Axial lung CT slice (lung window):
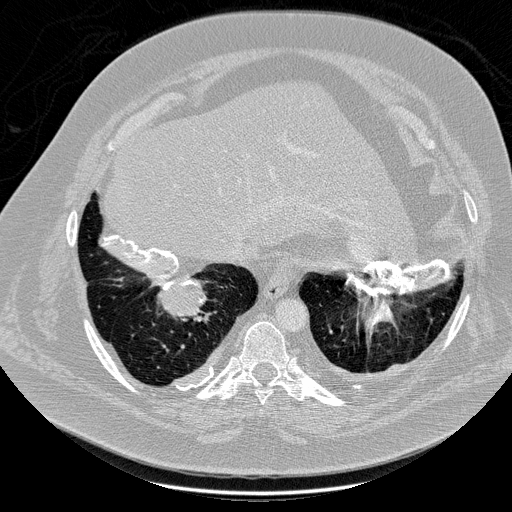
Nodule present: yes
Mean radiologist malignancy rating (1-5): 5